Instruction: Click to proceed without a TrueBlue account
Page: checkout
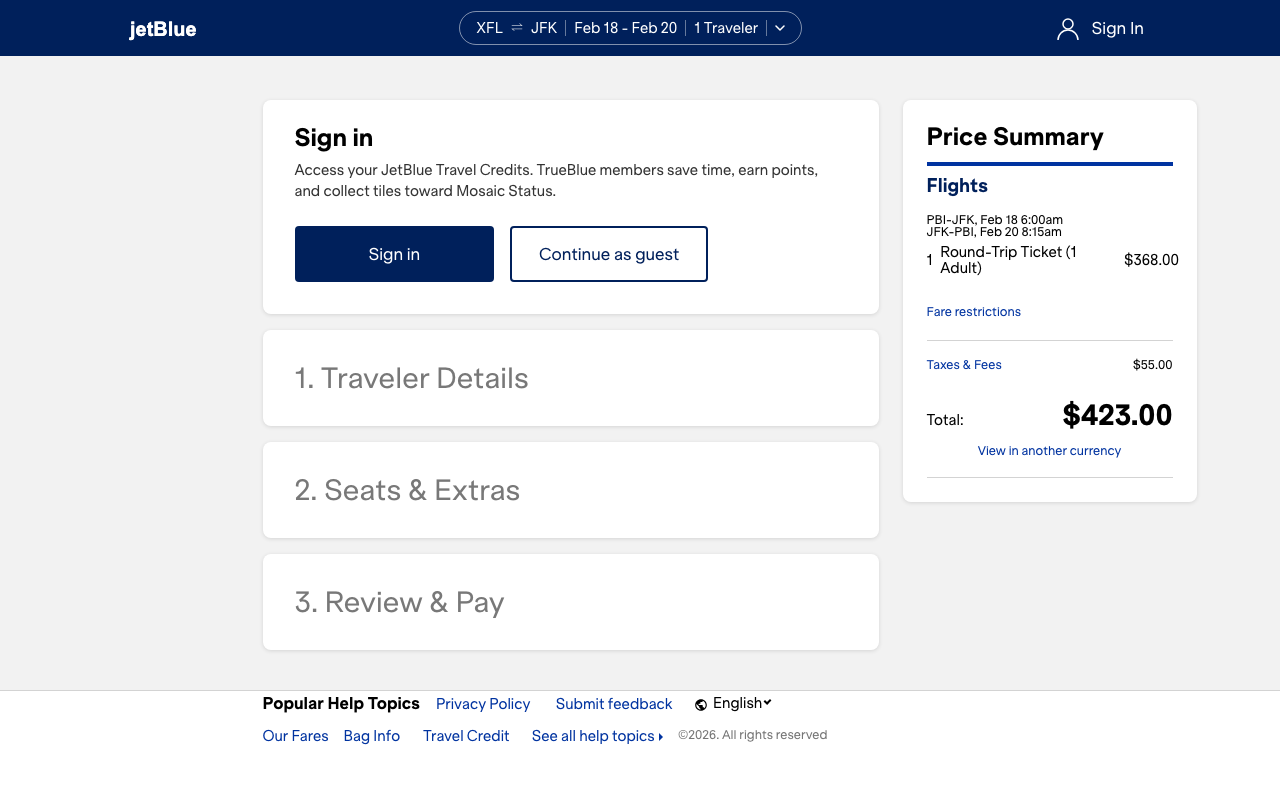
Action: click